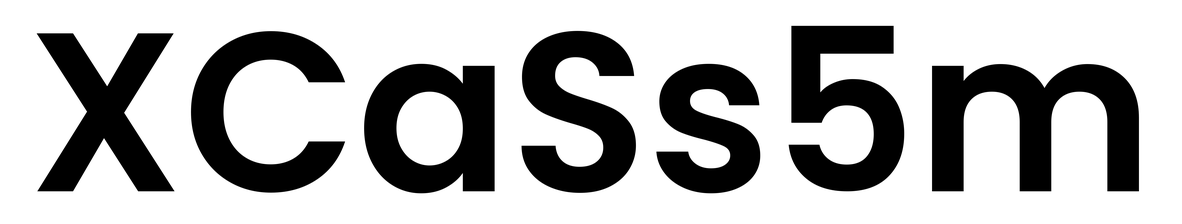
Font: Poppins-SemiBold